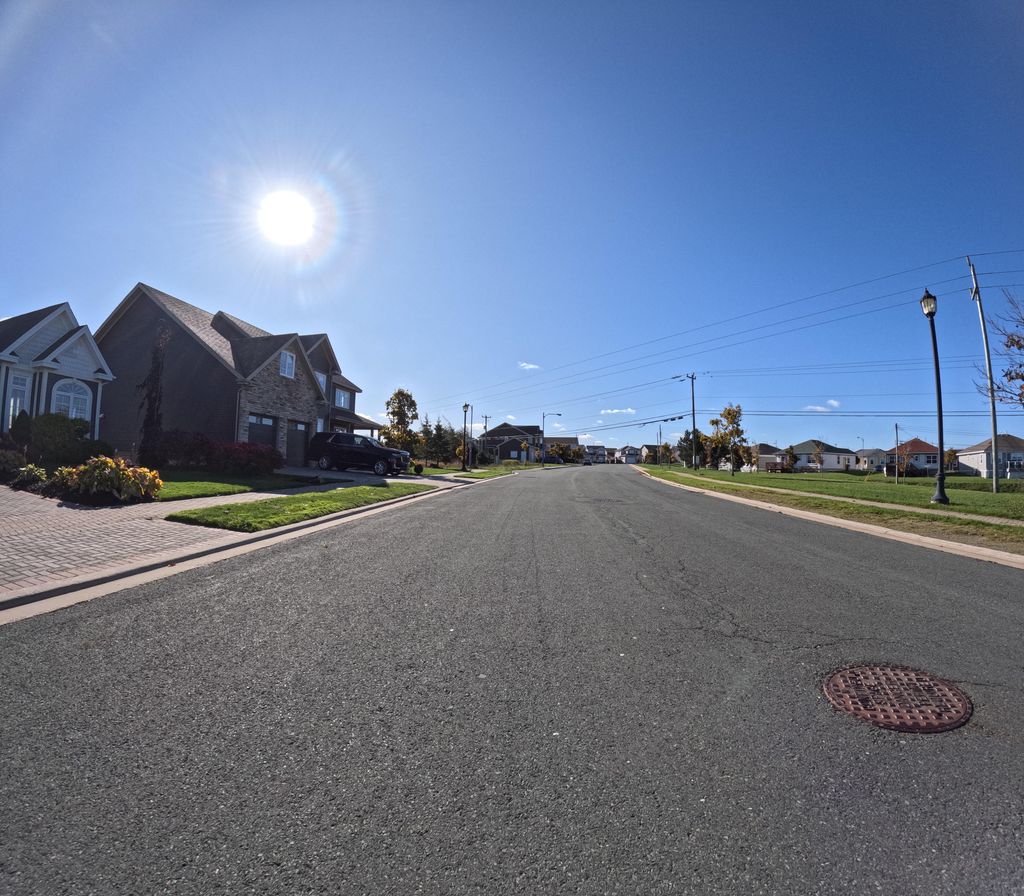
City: st_johns